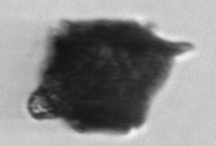
Label: Gonyaulax